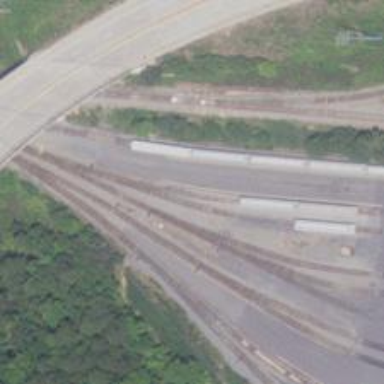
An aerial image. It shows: Railway yard used for servicing trains.